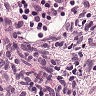
Metastatic tissue present: no